Interaction volume radius: 5 \u00c5
Interaction volume height: 15 \u00c5
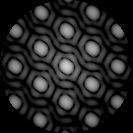
Disorder parameter: 0.02811